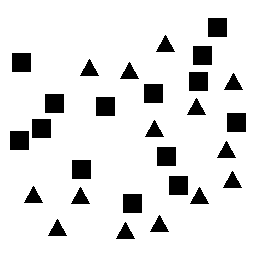
Squares: 14
Triangles: 14
Stars: 0
Total shapes: 28